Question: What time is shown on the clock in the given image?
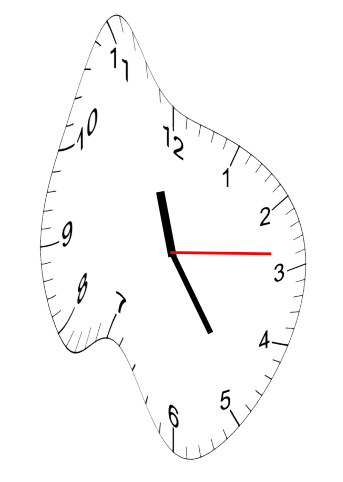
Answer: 11:24:14